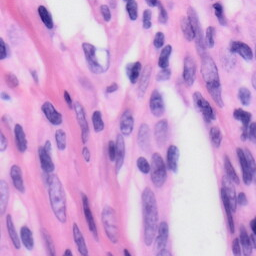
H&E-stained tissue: Skin